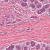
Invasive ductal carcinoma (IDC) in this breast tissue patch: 0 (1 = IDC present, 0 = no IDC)